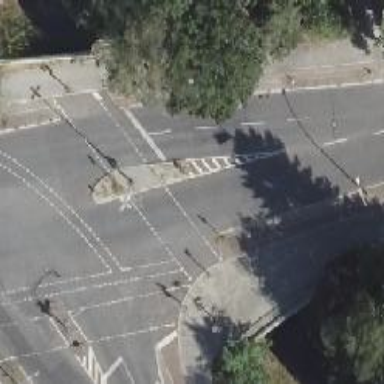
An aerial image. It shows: Secondary road bridge with asphalt surface. There is cycle track on the right side.